Question: I have a dataset that has 6497 instance, 12 attributes, and a class variable called q (quality). The class values can range from 3 to 9. The data can be downloaded in CSV format <URL>
I am doing k-means cluster on this dataset and would like to plot it. But there seems to be something wrong with the plots I'm generating because I don't think they are representing the clusters. The plot I'm trying to generate is referred from this SO answer <URL>
Here is what I'm doing
'''
library(vegan)
winequality <- read.csv("wine_nocolor.csv")
express <- winequality[, c("fa", "va", "ca", "rs", "ch", "fsd", "tsd", "d", "p", "s", "a")]
rownames(express) <- winequality$id
str(express) #'data.frame': 6497 obs. of 11 variables
kclus <- kmeans(express,centers= 3, iter.max=1000, nstart=10000) #takes a bit of time
wine_dist <- dist(express)
cmd <- cmdscale(wine_dist) #takes bit of time
groups <- levels(factor(kclus$cluster))
ordiplot(cmd, type = "n") #shows warning that Species scores not available
cols <- c("steelblue", "darkred", "darkgreen")
for(i in seq_along(groups)){
points(cmd[factor(kclus$cluster) == groups[i], ], col = cols[i], pch = 16)
}
# add spider and hull
ordispider(cmd, factor(kclus$cluster), label = TRUE)
ordihull(cmd, factor(kclus$cluster), lty = "dotted")
'''
The above code produces the following plot. But as you can see, the clusters aren't demonstrated in a clear fashion.

- - -
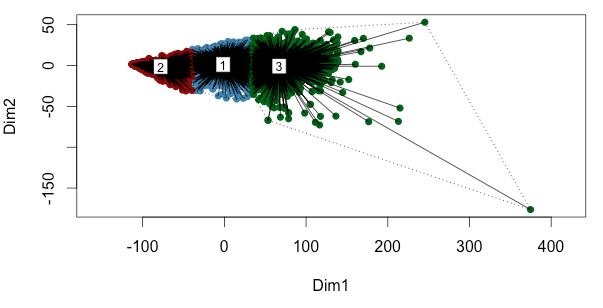
Answer: The author of this code (from the other SO question) is using a dimension reduction using MDS (Multi Dimensional Scaling) to plot the cluster.
Read '?cmdscale' to understand.
Also some good sources <URL>.
Whether you want to do this dimension reduction, and before or after the clustering, is your choice, I am not sure there is anything "to fix" in this code, it is more for you to decide what you want to do and plot.
I would suggest you try first to reduce the number of variables before the clustering. 11 is really a lot. Are they all useful?
Also remember that variables need to be normalized before applying the k-means.